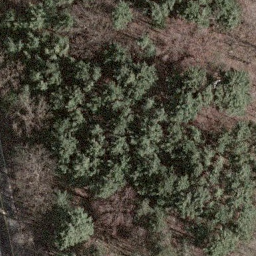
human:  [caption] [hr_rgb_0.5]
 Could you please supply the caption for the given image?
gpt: It is a dense forest with green and grey plants .

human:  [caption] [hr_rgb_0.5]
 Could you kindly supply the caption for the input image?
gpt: There are some plants withered while the others healthy in the forest .

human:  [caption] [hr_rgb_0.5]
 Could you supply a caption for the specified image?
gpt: This is a forest with green and grey plants .

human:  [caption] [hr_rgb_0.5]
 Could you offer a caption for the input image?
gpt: Some plants are withered while the others healthy in the forest .

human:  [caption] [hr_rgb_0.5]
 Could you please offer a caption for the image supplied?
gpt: Some plants are withered while the others are healthy in the forest .